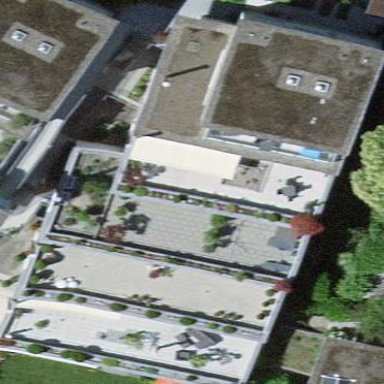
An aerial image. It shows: Building.